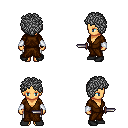
a pixel art fantasy rpg character, female body template, human, tanned skin, brown robe, white pants, gray curly afro hairstyle, white cloth bracers, black shoes, dagger, four views (front, back, left, right), 2x2 character sprite sheet, small pixel art, hard edges, no anti-aliasing